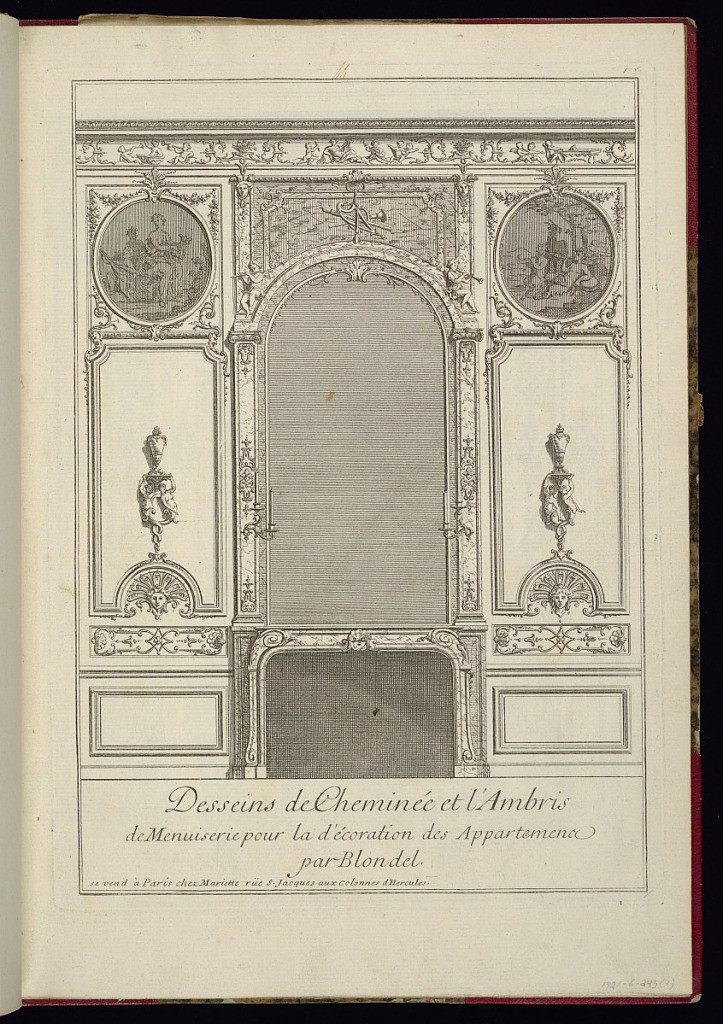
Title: Chimneypiece Design with Side Paneling
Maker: Jacques-François Blondel, French, 1705–1774
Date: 1727
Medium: Etching on laid paper
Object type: Print
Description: Chimneypiece design framed by wood paneling on either side. There is a large over mantel mirror, with a frame supporting candelabra and putti playing wind instruments. The wood paneling on either side features mascarons; above each of them is a wall bracket held aloft by grotesque figures and supporting a vase. At the top of the panels are rondels with mythological scenes: on the left, a draped woman playing a lyre and a young boy playing a lute; on the right, two satyrs playing horns with a goat behind them. The plate is not signed or numbered.